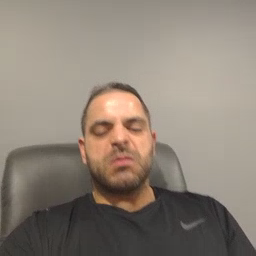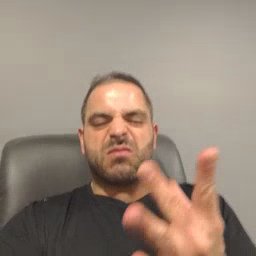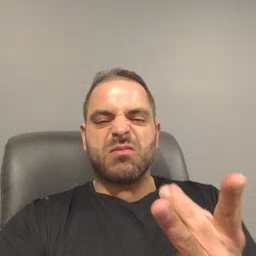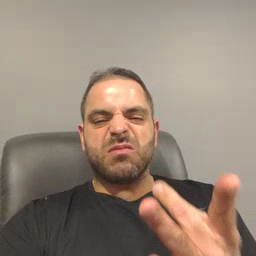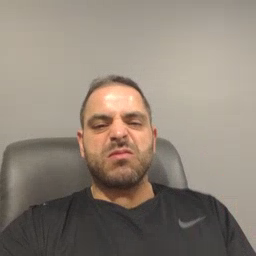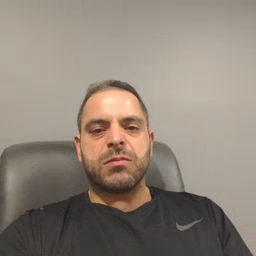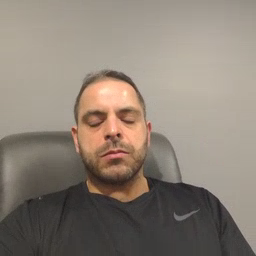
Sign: sticky